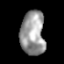
Tissue: prostate
Cell type: T cells
Senescence score: 0.2956
Nuclear area (px): 1048
Mean DAPI intensity: 154.498